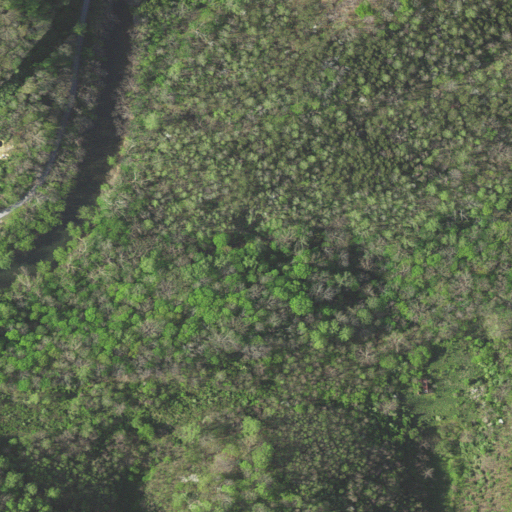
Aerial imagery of valley in Virginia named Muddy Hollow containing deciduous forest, open development, mixed forest, woody wetlands, low intensity development, and medium intensity development